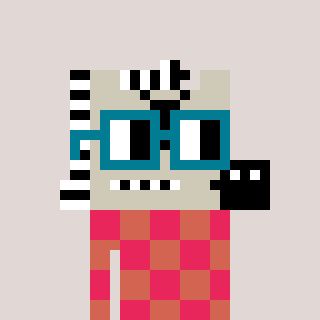
a pixel art character with square dark green glasses, a zebra-shaped head and a peachy-colored body on a warm background